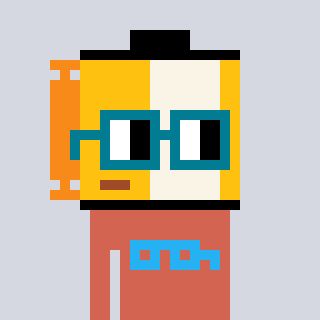
a pixel art character with square dark green glasses, a film roll-shaped head and a peachy-colored body on a cool background